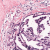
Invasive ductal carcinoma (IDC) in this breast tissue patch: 1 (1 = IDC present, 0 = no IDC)